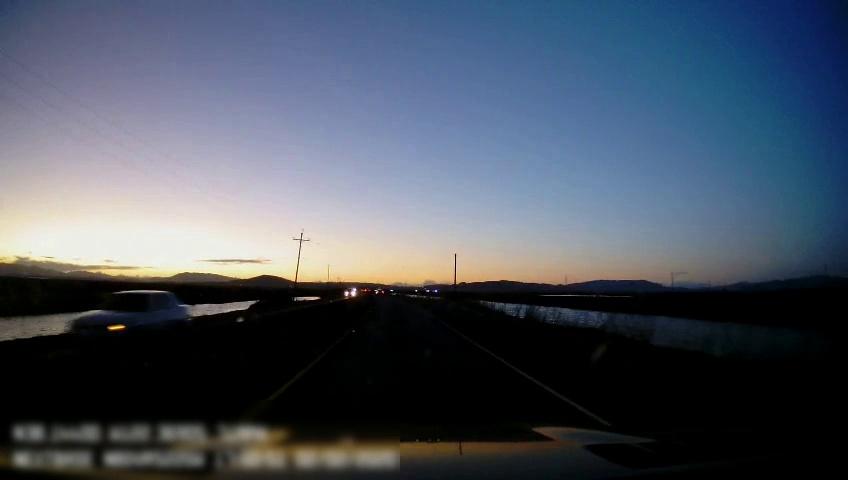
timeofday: Dusk/Dawn/Twilight
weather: Sunny
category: Drivable Space
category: Vehicles | Car
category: Lanes | Current Lane
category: Lanes | Current Lane